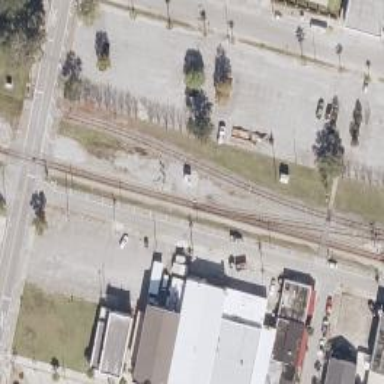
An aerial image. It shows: Railway signal.